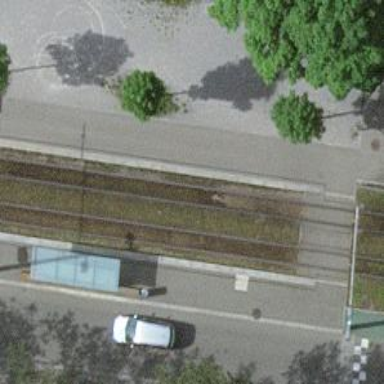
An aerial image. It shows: Tram stop with public transport stop position.